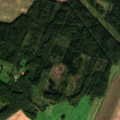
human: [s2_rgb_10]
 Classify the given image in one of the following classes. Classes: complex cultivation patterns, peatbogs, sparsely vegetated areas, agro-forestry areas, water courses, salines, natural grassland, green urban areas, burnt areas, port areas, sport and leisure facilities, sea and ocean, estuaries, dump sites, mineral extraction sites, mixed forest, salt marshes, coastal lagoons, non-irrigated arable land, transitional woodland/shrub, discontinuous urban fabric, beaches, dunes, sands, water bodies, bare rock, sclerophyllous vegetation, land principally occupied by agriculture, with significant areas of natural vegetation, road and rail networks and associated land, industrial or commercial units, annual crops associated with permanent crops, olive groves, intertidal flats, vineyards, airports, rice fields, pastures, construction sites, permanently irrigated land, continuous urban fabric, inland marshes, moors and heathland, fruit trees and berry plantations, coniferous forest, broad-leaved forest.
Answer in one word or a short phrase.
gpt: non-irrigated arable land, pastures, land principally occupied by agriculture, with significant areas of natural vegetation, broad-leaved forest, coniferous forest, mixed forest